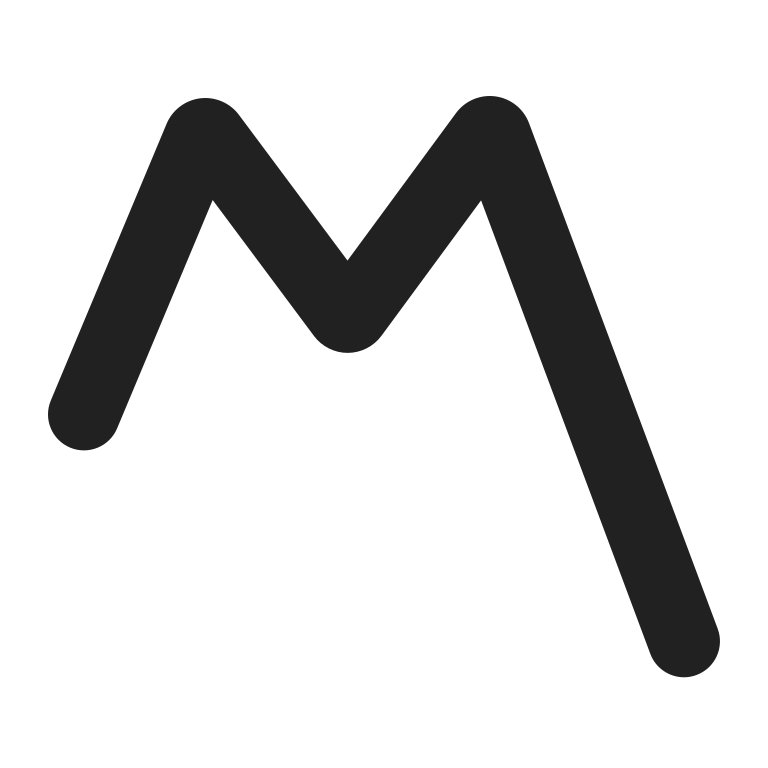
part alternation mark high contrast